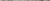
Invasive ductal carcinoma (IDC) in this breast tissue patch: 0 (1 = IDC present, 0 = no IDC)